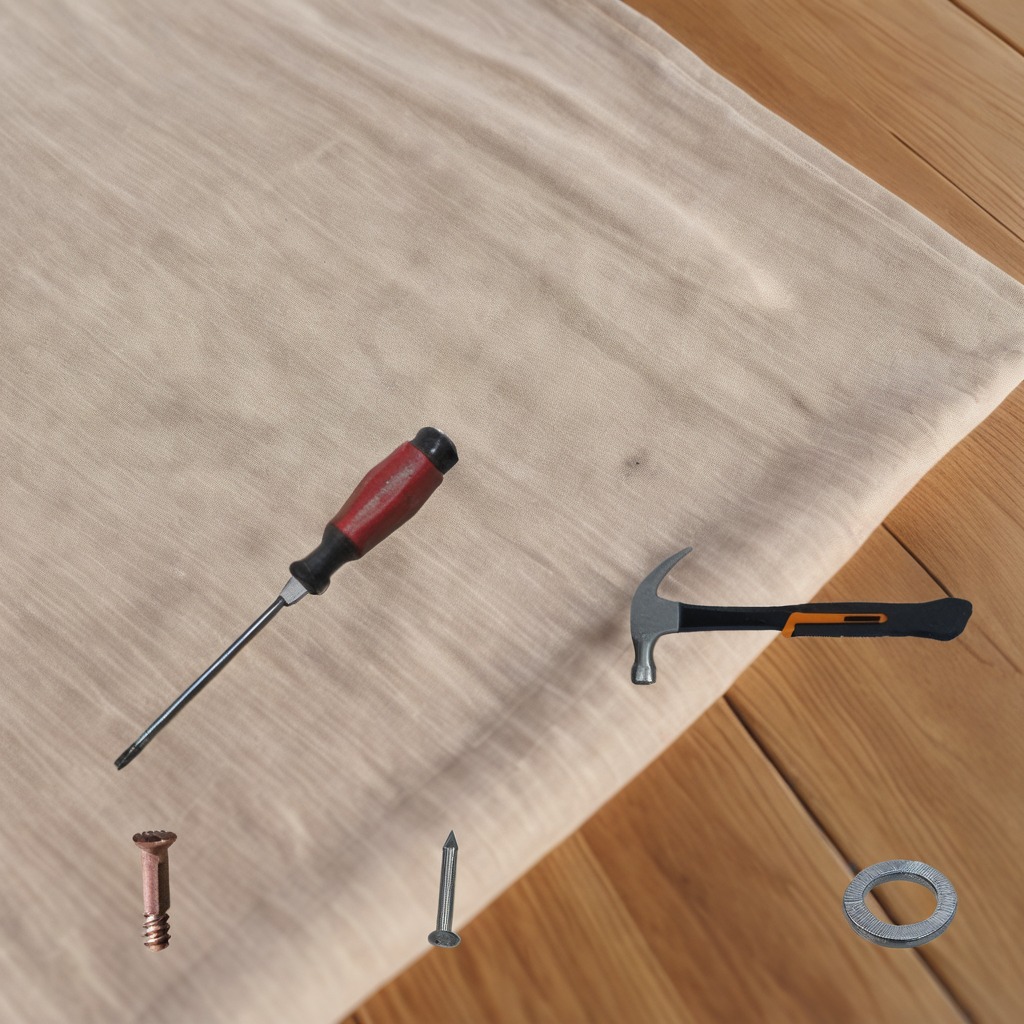
A flat metal washer, a hammer, an iron nail, a metal machine screw, and a screwdriver are lying on the wooden table.